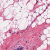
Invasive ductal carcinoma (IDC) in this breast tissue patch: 0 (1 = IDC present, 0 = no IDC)